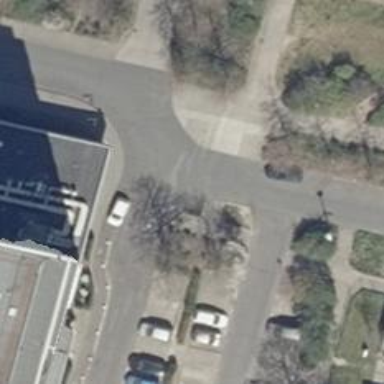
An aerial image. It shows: Residential road with separate asphalt sidewalk.